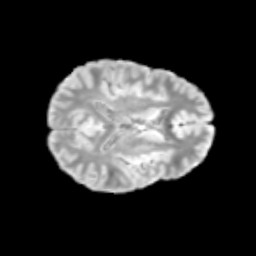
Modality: T2w
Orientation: axial
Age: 12
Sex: male
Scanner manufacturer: siemens
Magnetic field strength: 3 T
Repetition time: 3.8 s
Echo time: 0.07 s